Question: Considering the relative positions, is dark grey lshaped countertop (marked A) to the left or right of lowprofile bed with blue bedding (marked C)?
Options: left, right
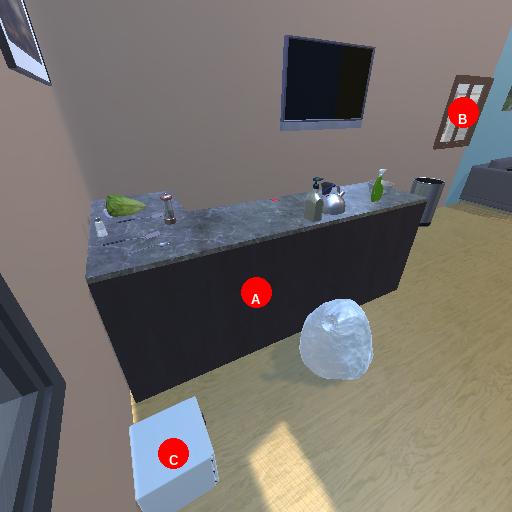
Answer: left